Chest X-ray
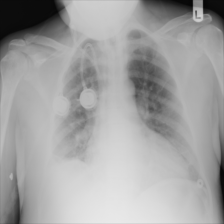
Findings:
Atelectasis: positive
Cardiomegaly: negative
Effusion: negative
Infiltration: negative
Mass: negative
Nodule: negative
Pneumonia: negative
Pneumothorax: negative
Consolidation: negative
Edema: negative
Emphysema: negative
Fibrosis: negative
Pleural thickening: negative
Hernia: negative